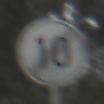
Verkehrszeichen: EndeGeschwindigkeit10
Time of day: MorningAfternoon
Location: Outdoor (Nature)
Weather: Overcast
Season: NotSpecified
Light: Natural